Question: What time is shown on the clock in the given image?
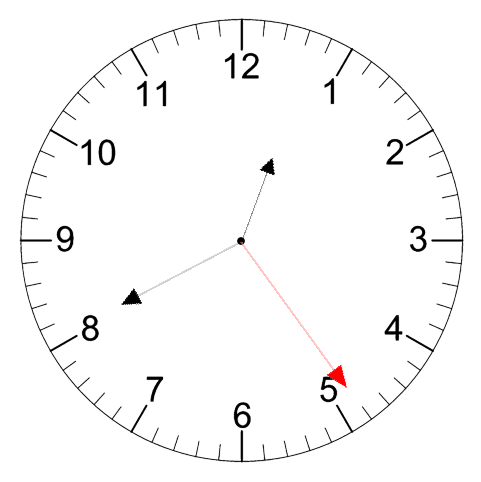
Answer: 12:40:24